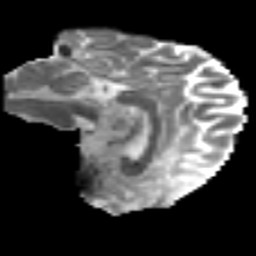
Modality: MD
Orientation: sagittal
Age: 36
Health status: ill
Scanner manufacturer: philips
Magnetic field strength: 3 T
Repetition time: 9 s
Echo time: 0.127 s